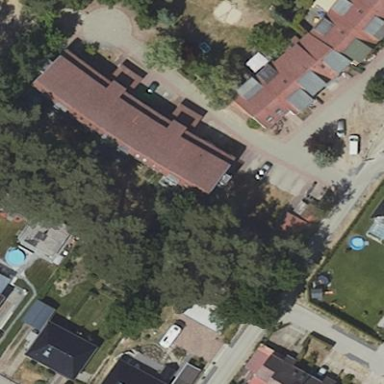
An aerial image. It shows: Image showing building with apartments.